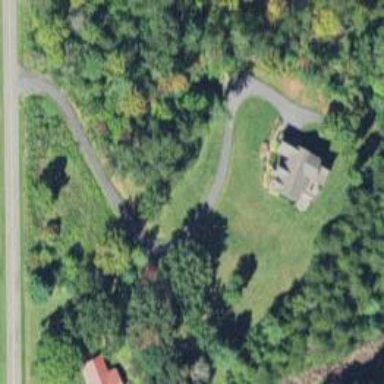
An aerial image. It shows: Driveway leading to service road.